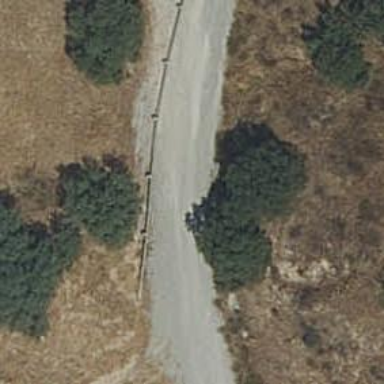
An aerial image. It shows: Guard rail as barrier.